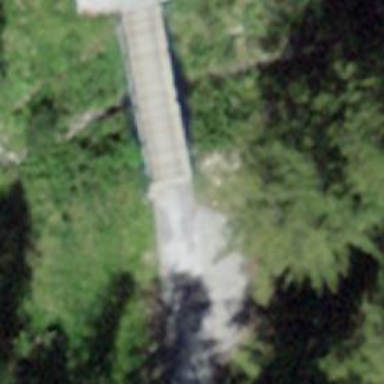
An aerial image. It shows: Residential road with bridge.